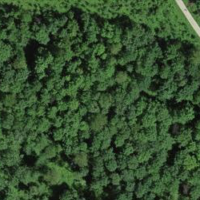
EUNIS habitat code: 41
Species observed at this site:
Polystichum aculeatum